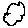
Label: cloud